Question: I was able to add an offset to the X Labels but I would like to add an offset to all the points in the dataset. Is it possible?

This is the code I'm using:
'''
var myChart = new Chart.Line(ctx, {
type: 'line',
data: {
labels: ["JAN", "FEB", "MAR", "APR", "MAY", "JUN", "JUL", "AUG", "SEP", "OCT", "NOV", "DEC", ""],
datasets: [{
data: [5, 10.5, 18.2, 33.9, 121.2, 184.9, 179.9, 196.1, 158.3, 166.3, 66.4, 20.6, null],
pointLabelFontSize : 4,
borderWidth: 2,
fill: false,
lineTension: .3,
borderColor: "#f37029",
borderCapStyle: 'round',
borderDash: [],
borderDashOffset: 0.0,
borderJoinStyle: 'bevel',
pointBorderColor: "#f37029",
pointBackgroundColor: "#f37029",
pointBorderWidth: 1,
pointHoverRadius: 4,
pointHoverBackgroundColor: "rgba(220,220,220,1)",
pointHoverBorderColor: "rgba(220,220,220,1)",
pointHoverBorderWidth: 2,
pointRadius: 4,
pointHitRadius: 10,
spanGaps: false,
}]
},
options: {
scales: {
xAxes: [{
gridLines: {
offsetGridLines: true,
display: false,
borderDash: [6, 2],
tickMarkLength:5
},
ticks: {
fontSize: 8,
labelOffset: 10,
maxRotation: 0
}}],
yAxes: [{
gridLines: {
display:false
},
ticks: {
beginAtZero: true,
max: 200,
min: 0,
stepSize: 20,
fontSize: 8
}
}]
},
legend: {
display: false
},
responsive: false,
maintainAspectRatio: true
}
});
'''
I would like to apply that offset to all the points, in the image I just added an arrow to the JAN/DEC but I would like to apply it to all of them.
I tried adding a null data, the problem is that I don't want to show the first dashed grid.
<URL>
Any ideas? Thanks in advance.
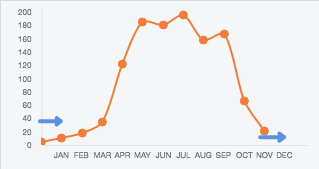
Answer: You can achieve this using Chart.js plugins. They let you handle specific events triggered during the chart creation ('beforeInit', 'afterUpdate', 'afterDraw' ...) and are also easy to implement :
'''
Chart.pluginService.register({
afterUpdate: function(chart) {
// This will be triggered after every update of the chart
}
});
'''
Now you just have to loop through your dataset data model (the property used to draw charts) and add the offset you want :
'''
Chart.pluginService.register({
afterUpdate: function(chart) {
// We get the dataset and set the offset here
var dataset = chart.config.data.datasets[0];
var offset = 20;
// For every data in the dataset ...
for (var i = 0; i < dataset._meta[0].data.length; i++) {
// We get the model linked to this data
var model = dataset._meta[0].data[i]._model;
// And add the offset to the 'x' property
model.x += offset;
// .. and also to these two properties
// to make the bezier curve fits the new graph
model.controlPointNextX += offset;
model.controlPointPreviousX += offset;
}
}
});
'''
You can see your example working <URL> and here is its result :
<URL>